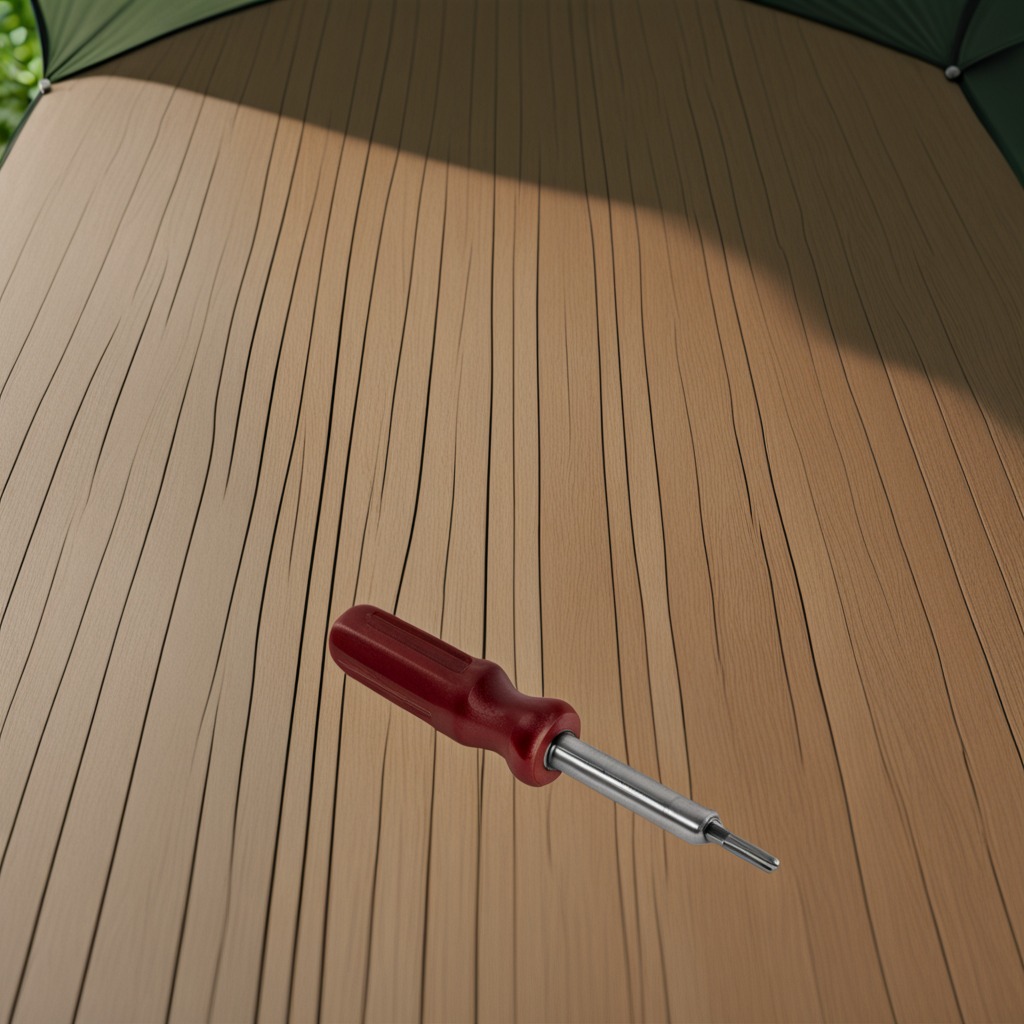
A screwdriver lies on the wooden table.